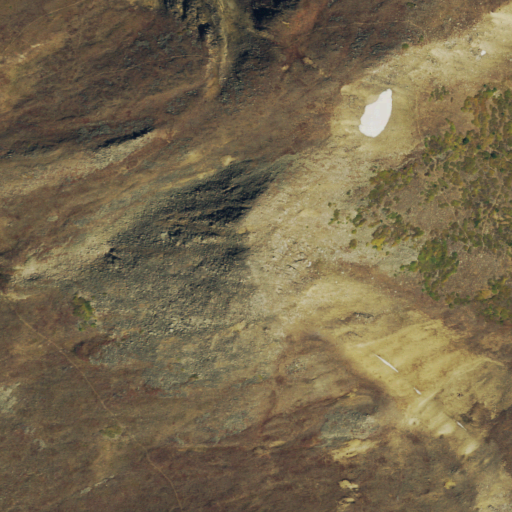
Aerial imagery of mountain in Colorado named Morgan Peak containing grassland, shrub, snow, and barren land